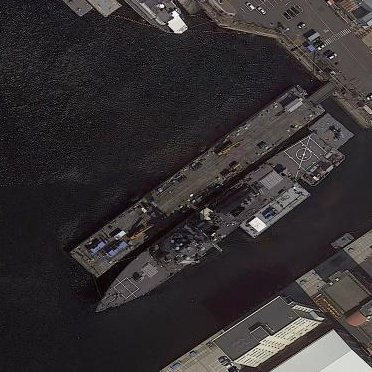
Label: Arleigh_Burke-class_destroyer